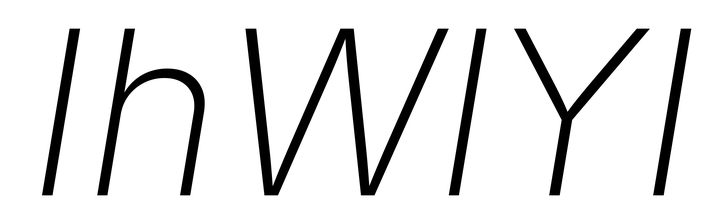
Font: Inter-Italic_ExtraLight_Italic